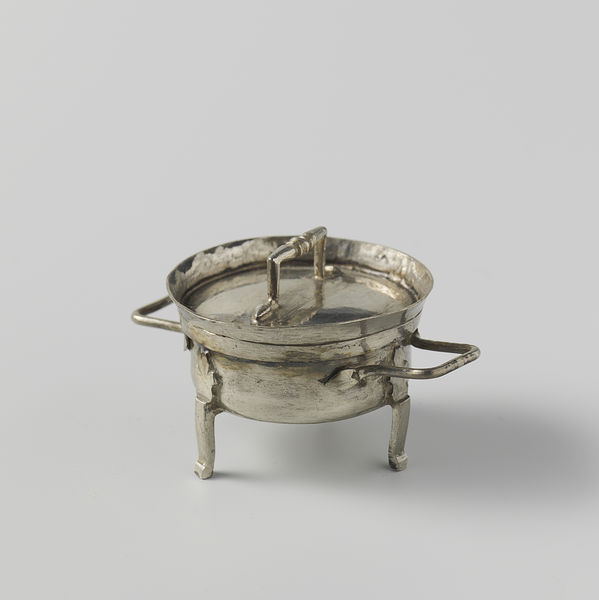
Titel: Kookpot met deksel
Standort: Amsterdam
Institution: Rijksmuseum
Schlagwörter: stool, gold, grey, old, three, pot, silver, food, background, feet, metal, small, shiny, legs, fire, cigarette, bronze, miniature, pan, hold, container, bowl, press, copper, european, kettle, raised, handles, physical, lid, cook, tin, handle, liquid, tri, holder, welded, silverware, weld, bake, tinware, contain